Question: I'm trying to pass data from an external js file to a directive angular file.
Here is what I'm doing.
On my external js file:
'''
var formatData = {
id: 1,
state: 'moving'
}
angular.element(document).scope().$broadcast('sendData', formatData);
'''
In my directive:
'''
scope.$on('API.sendData', function(formatData) {
console.dir(formatData);
});
'''
What get's logged:

Help?
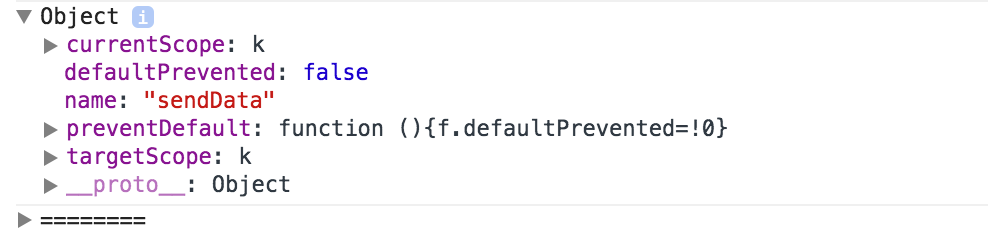
Answer: You should use the second parameter of the listener function, first one is the event data.
'''
scope.$on('API.sendData', function(event, formatData) {
console.dir(formatData);
});
'''
hope this helps.